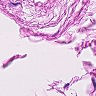
Metastatic tissue present: no